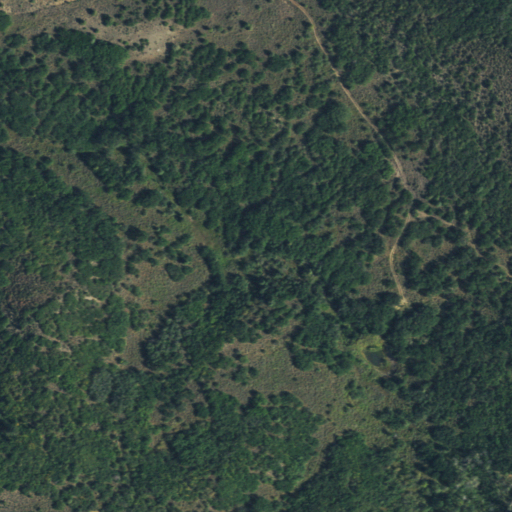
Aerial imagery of depression(s) in Colorado named Skim Milk Basin containing deciduous forest, shrub, mixed forest, and evergreen forest